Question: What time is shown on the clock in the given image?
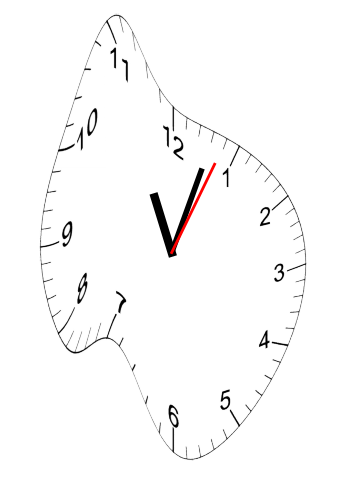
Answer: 11:03:04